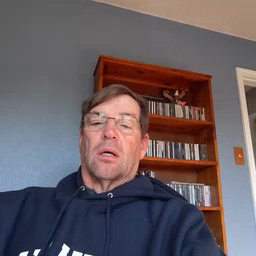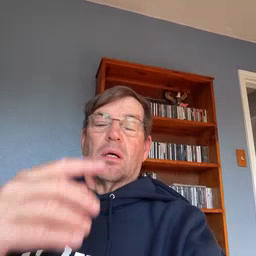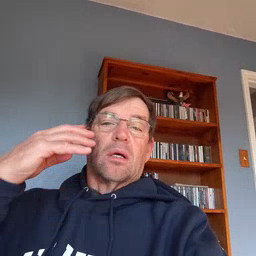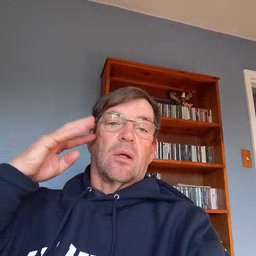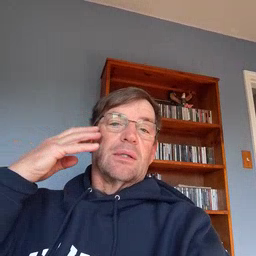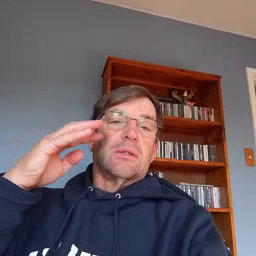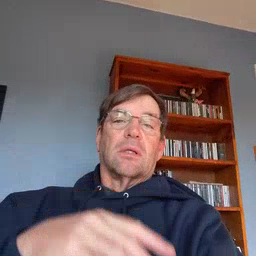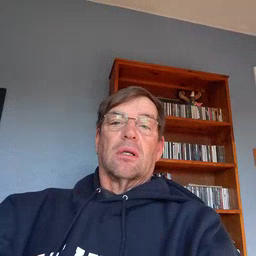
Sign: noisy